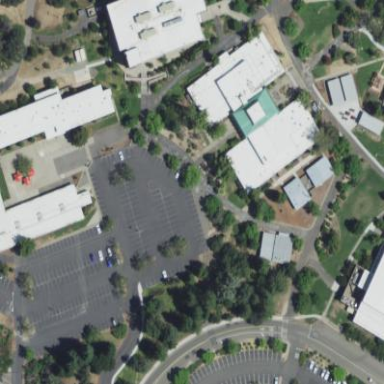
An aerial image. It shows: College building.